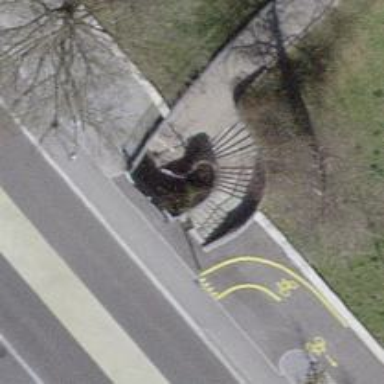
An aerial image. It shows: Road with steps.